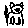
Label: cat